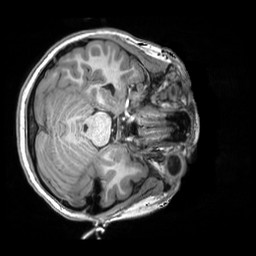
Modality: T1w
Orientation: axial